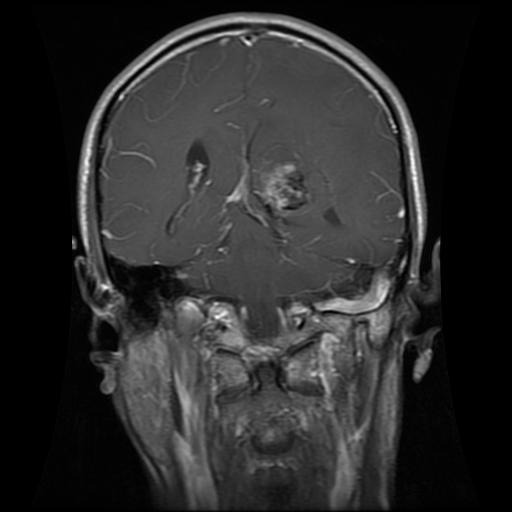
Label: glioma